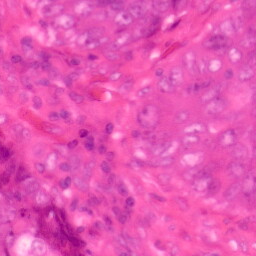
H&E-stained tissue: Colon